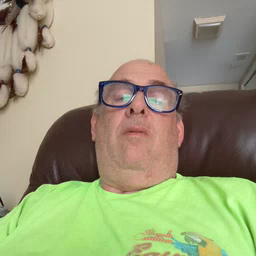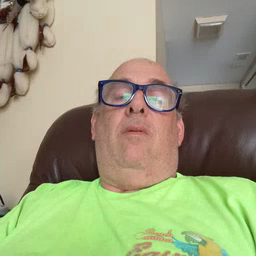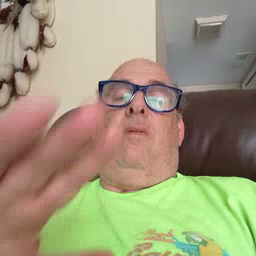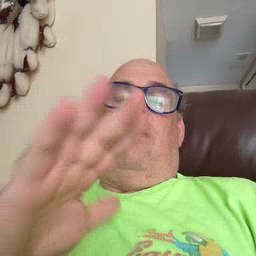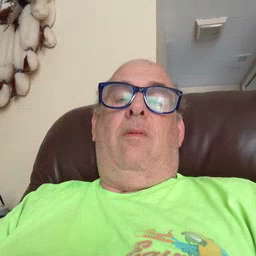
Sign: fine